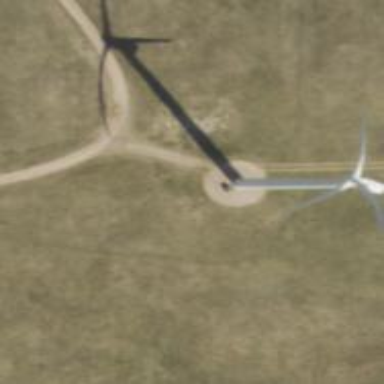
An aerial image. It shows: Wind turbine power generator.